Aerial crown-view tile of a tropical tree (Barro Colorado Island, Panama), acquired 20250414:
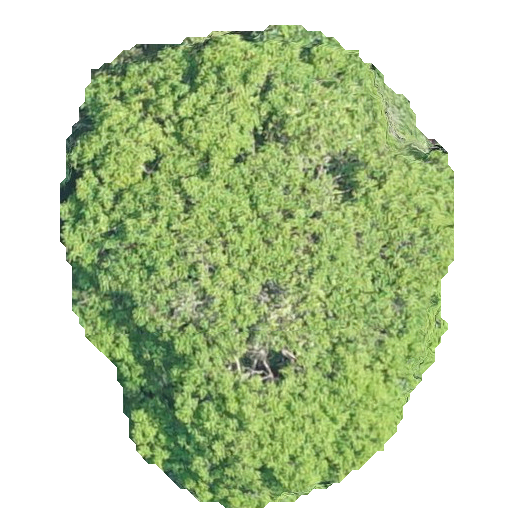
Species: Astronium graveolens
GBIF accepted scientific name: Astronium graveolens
Crown area: 217.121 m²